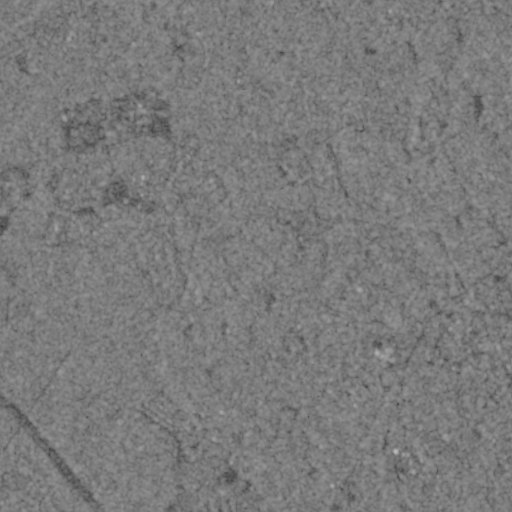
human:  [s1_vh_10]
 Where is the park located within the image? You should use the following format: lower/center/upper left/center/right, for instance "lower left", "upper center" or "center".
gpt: The park is located in the upper left of the image.
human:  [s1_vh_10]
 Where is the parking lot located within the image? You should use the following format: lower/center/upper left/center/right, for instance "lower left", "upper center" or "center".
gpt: The parking lot is located in the upper left of the image.
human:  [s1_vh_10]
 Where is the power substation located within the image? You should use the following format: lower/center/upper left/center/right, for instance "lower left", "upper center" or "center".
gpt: The power substation is located in the center right of the image.
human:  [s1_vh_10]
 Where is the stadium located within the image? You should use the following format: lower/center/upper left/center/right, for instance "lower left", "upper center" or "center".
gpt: The stadium is located in the upper left of the image.
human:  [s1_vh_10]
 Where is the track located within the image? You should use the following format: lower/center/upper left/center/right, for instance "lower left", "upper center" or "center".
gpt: The track is located in the upper left of the image.
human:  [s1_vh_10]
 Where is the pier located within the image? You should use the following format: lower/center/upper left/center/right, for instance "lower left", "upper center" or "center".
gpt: The pier is located in the center right of the image.
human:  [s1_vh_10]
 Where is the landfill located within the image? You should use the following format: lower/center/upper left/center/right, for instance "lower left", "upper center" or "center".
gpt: There is no landfill in the image.

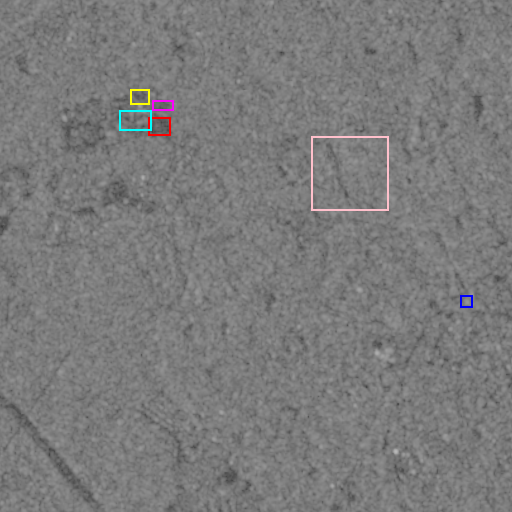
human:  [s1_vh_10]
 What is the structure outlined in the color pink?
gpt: The structure outlined in pink is a crop field.
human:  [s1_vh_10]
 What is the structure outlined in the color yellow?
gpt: The structure outlined in yellow is a park.
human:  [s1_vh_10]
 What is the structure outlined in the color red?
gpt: The structure outlined in red is a parking lot.
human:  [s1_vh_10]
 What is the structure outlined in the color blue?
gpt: The structure outlined in blue is a power substation.
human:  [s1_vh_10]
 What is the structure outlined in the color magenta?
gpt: The structure outlined in magenta is a track.
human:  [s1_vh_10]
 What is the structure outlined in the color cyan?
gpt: The structure outlined in cyan is a building.
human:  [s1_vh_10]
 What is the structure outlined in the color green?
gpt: There is no green outline.